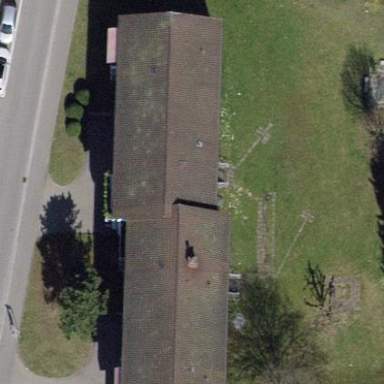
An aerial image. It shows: Gabled house with the roof oriented along the building.